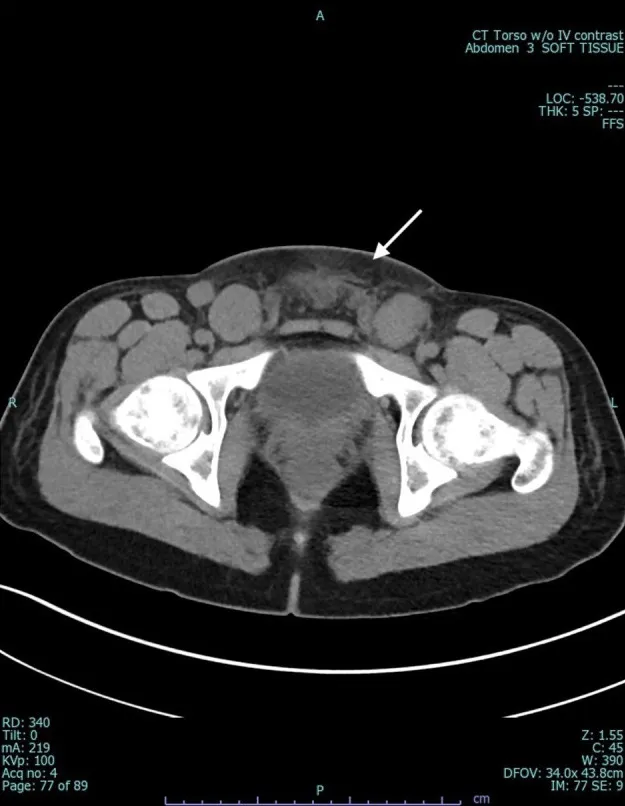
CT pelvis at admission demonstrating bilateral inguinal lymphadenopathy and subcutaneous fat stranding of lower abdominal wall.
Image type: radiology (ct)